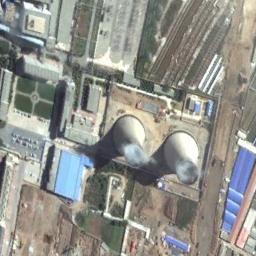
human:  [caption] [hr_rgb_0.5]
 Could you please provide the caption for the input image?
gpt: There are many buildings next to the thermal power station .

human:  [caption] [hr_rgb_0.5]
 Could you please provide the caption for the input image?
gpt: There is a round space next to this thermal power station .

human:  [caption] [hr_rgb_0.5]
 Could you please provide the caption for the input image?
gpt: In the thermal power station there are simple buildings with two cooling towers steaming .

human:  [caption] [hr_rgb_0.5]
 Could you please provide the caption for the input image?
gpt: The thermal power station is next to some buildings with white mist above .

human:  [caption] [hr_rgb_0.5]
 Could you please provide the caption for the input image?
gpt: There are some buildings and two chimneys on the thermal power station .